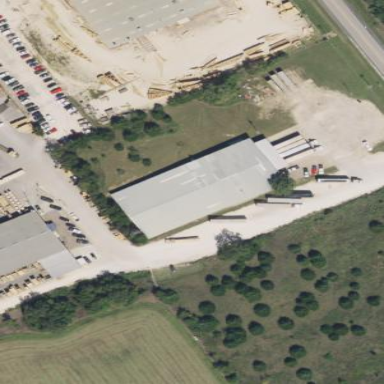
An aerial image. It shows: Warehouse.